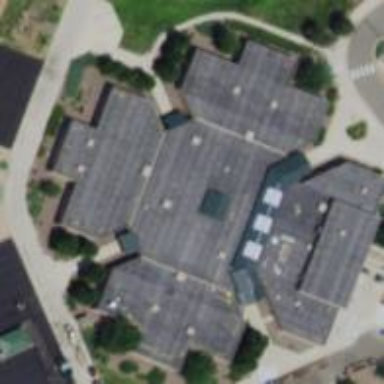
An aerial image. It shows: School building.